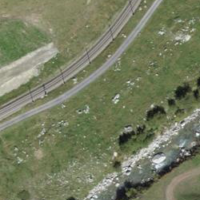
EUNIS habitat code: 24
Species observed at this site:
Motacilla cinerea
Anas platyrhynchos
Linaria cannabina
Fringilla coelebs
Buteo buteo
Ptyonoprogne rupestris
Sylvia atricapilla
Carduelis carduelis
Turdus merula
Phylloscopus collybita
Parus major
Hirundo rustica
Cuculus canorus
Turdus pilaris
Falco tinnunculus
Motacilla alba